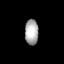
Tissue: lung
Cell type: Myeloid cells
Senescence score: 0.5496
Nuclear area (px): 333
Mean DAPI intensity: 172.165